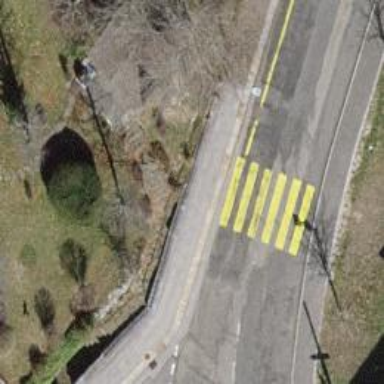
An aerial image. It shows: Kerb barrier.